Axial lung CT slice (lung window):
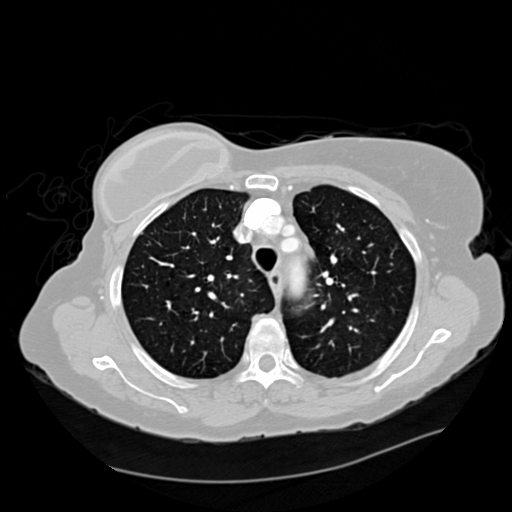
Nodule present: no